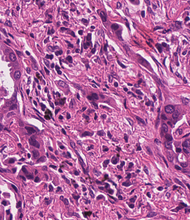
Tumor epithelial tissue: yes
Tumor-associated stroma tissue: yes
Normal tissue: no